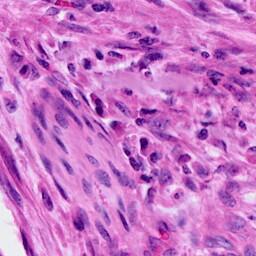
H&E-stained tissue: Cervix